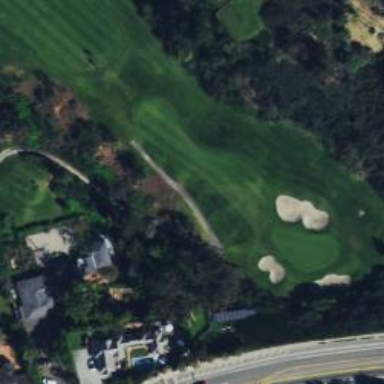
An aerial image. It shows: Path for both road and golf.